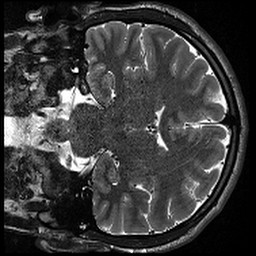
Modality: T2w
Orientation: coronal
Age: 18
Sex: male
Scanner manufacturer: siemens
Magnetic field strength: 3 T
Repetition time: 13.15 s
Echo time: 0.082 s